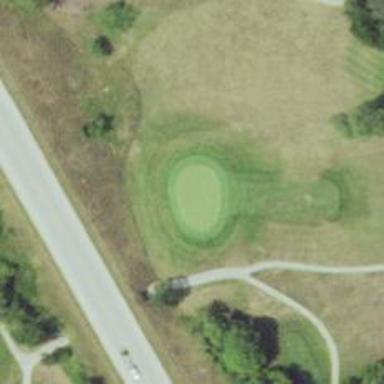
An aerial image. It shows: Golf hole.